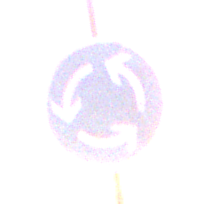
Verkehrszeichen: Kreisverkehr
Umgebung: Outdoor, Urban
Tageszeit: SunriseSunset
Wetter: PartlyCloudy
Licht: Natural
Jahreszeit: NotSpecified
Kontrast: MediumContrast